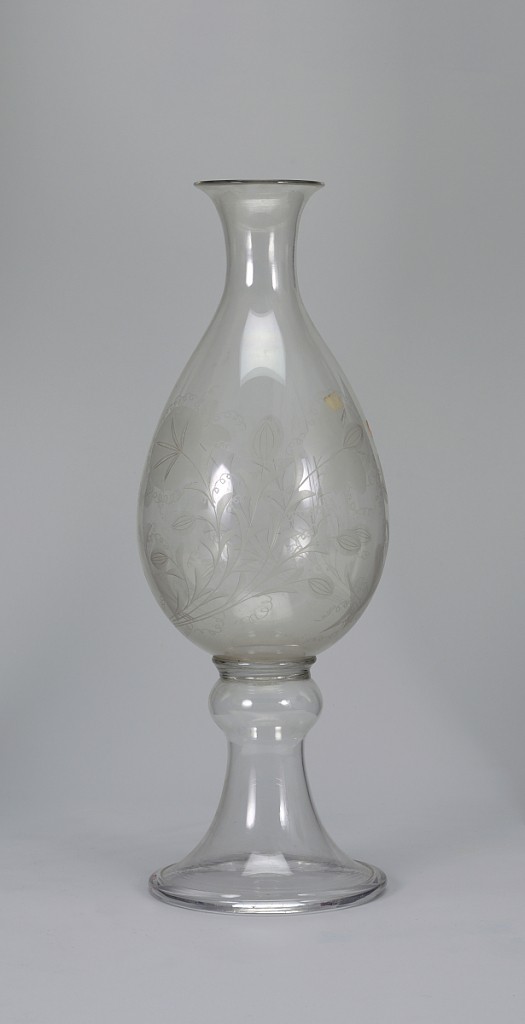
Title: Vase
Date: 19th century
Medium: Etched and engraved glass
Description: Large clear glass vase with etched and engraved floral design